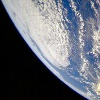
Label: cloud